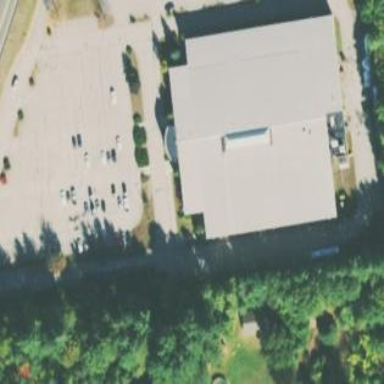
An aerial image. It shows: Skating sports center building.